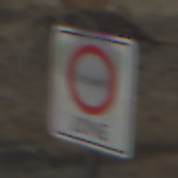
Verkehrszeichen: BeginnUmweltzone
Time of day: MorningAfternoon
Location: Outdoor (Suburban)
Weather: PartlyCloudy
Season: NotSpecified
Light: Natural